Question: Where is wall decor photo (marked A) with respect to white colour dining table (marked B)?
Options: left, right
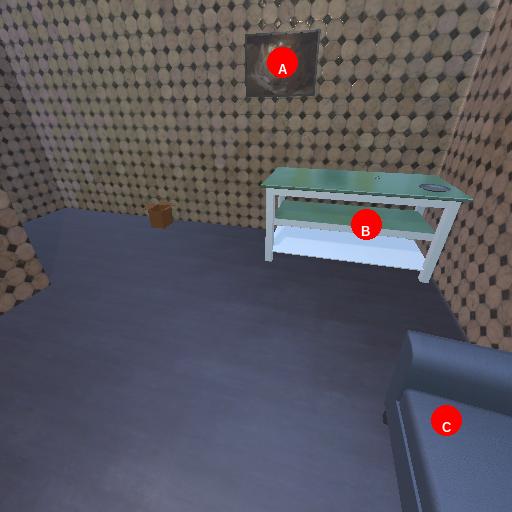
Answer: left